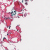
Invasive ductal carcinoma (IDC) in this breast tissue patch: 0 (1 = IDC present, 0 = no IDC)